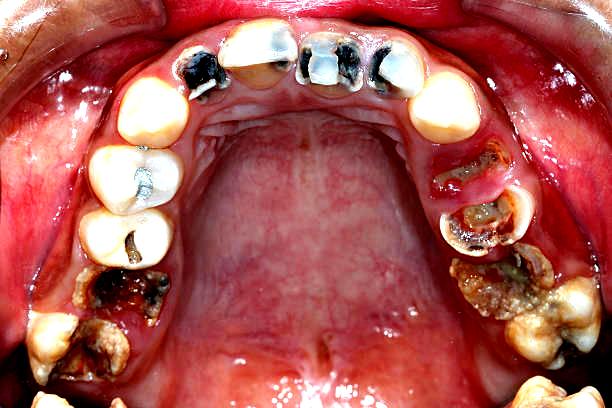
Condition: Gingivitis